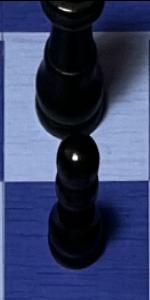
Label: Pawn_Black